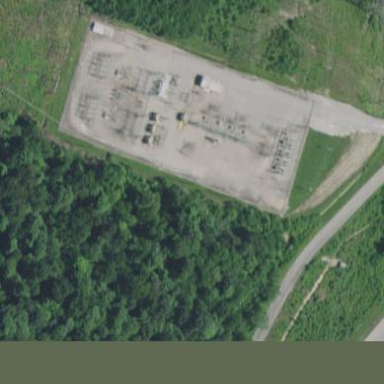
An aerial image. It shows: Power substation.